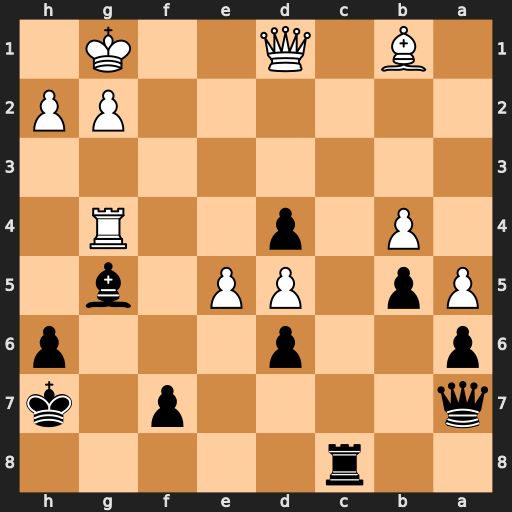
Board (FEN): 2r5/q4p1k/p2p3p/Pp1PP1b1/1P1p2R1/8/6PP/1B1Q2K1
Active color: b
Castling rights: -
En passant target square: -
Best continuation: d3+ Kf1 Rc1